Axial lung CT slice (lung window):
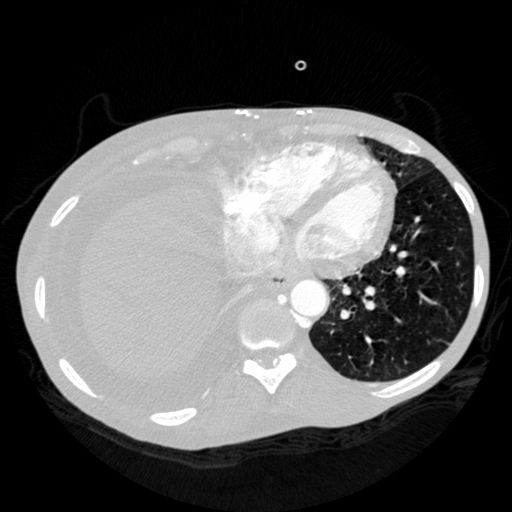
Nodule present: no